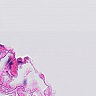
Metastatic tissue present: no